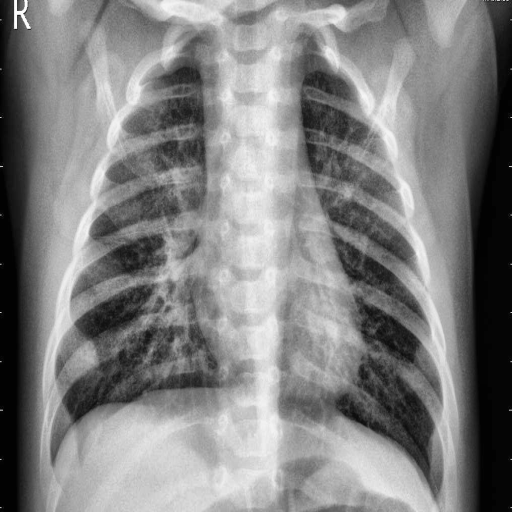
Finding: PNEUMONIA